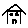
Label: house